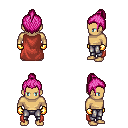
a pixel art fantasy rpg character, male body template, human, tanned skin, maroon cape, metal pants, pink short topknot hairstyle, gold gloves, four views (front, back, left, right), 2x2 character sprite sheet, small pixel art, hard edges, no anti-aliasing